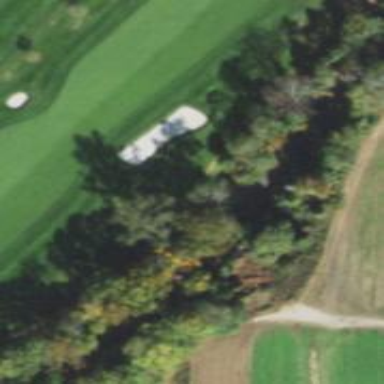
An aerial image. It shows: Pathway for golfing.